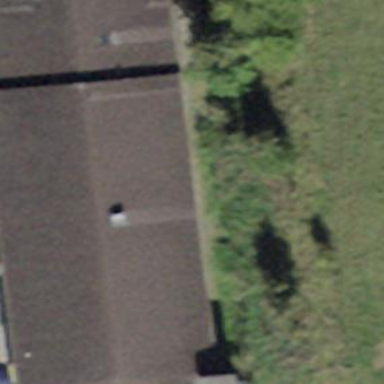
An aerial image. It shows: School building.